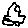
Label: car